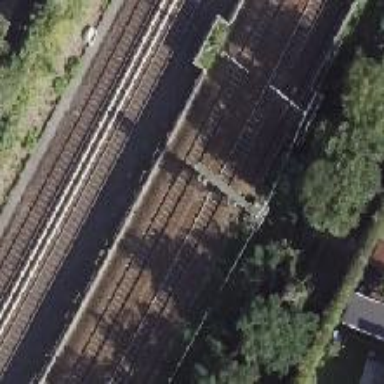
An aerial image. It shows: Railway signal.